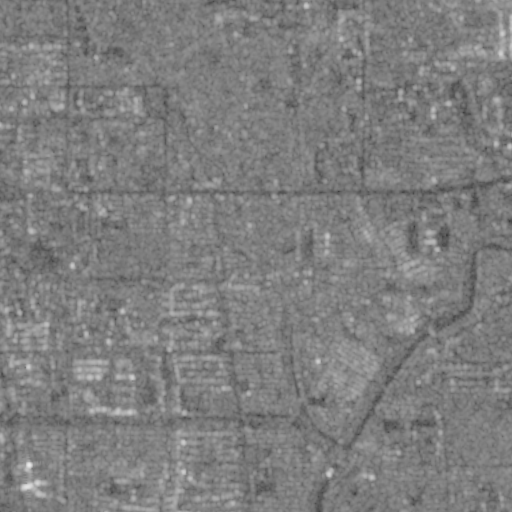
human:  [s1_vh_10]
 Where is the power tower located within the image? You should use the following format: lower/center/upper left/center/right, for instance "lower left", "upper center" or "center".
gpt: The power tower is located in the upper left of the image.
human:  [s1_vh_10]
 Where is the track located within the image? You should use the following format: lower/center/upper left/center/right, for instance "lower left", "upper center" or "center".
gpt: The track is located in the lower right of the image.
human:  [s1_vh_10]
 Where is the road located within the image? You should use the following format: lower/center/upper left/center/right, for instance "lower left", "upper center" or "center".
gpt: There is no road in the image.

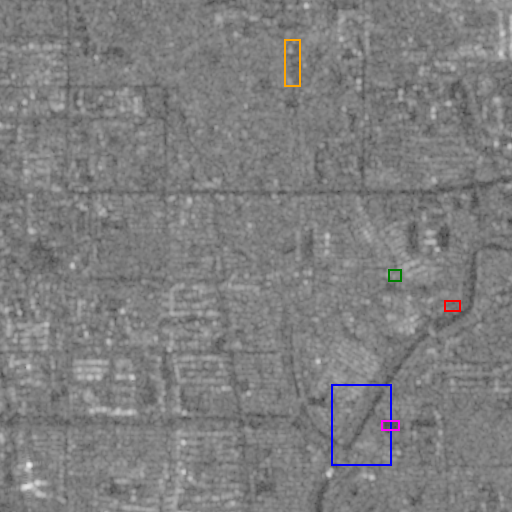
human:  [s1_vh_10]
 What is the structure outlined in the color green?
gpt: The structure outlined in green is a gas station.
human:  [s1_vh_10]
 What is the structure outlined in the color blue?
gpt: The structure outlined in blue is a park.
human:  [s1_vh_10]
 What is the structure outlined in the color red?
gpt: The structure outlined in red is a parking lot.
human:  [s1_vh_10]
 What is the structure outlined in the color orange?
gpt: The structure outlined in orange is a power substation.
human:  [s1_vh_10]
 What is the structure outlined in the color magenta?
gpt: The structure outlined in magenta is a track.
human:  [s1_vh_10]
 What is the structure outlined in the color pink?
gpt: There is no pink outline.